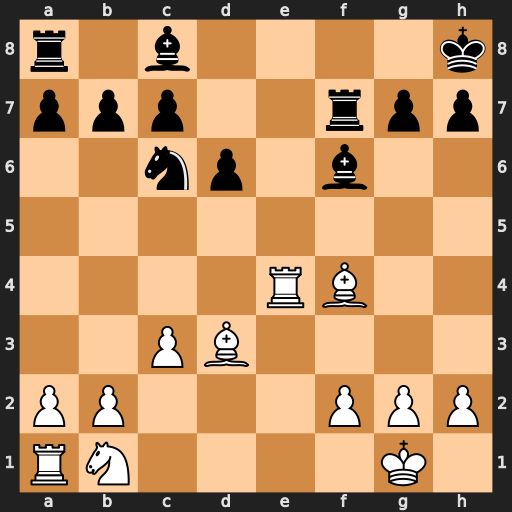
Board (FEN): r1b4k/ppp2rpp/2np1b2/8/4RB2/2PB4/PP3PPP/RN4K1
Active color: w
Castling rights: -
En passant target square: -
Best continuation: Re8+ Rf8 Rxf8#